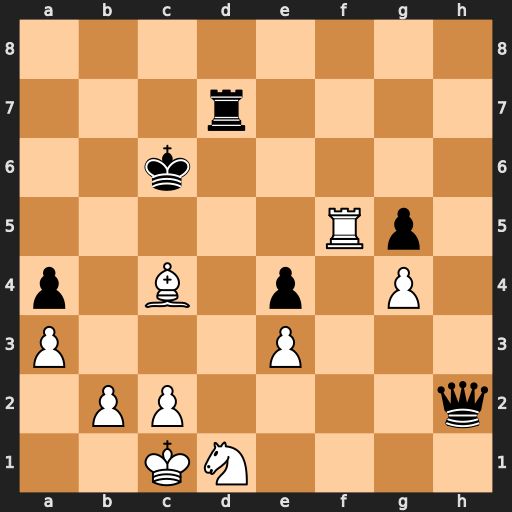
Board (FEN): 8/3r4/2k5/5Rp1/p1B1p1P1/P3P3/1PP4q/2KN4
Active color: w
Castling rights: -
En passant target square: -
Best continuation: Bb5+ Kc7 Bxd7